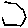
Label: hexagon